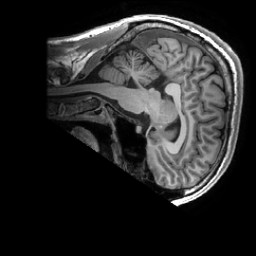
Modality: T1w
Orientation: sagittal
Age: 26
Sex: male
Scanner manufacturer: ge
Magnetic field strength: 3 T
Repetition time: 0.0073 s
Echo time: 0.003 s